Aerial crown-view tile of a tropical tree (Barro Colorado Island, Panama), acquired 20241216:
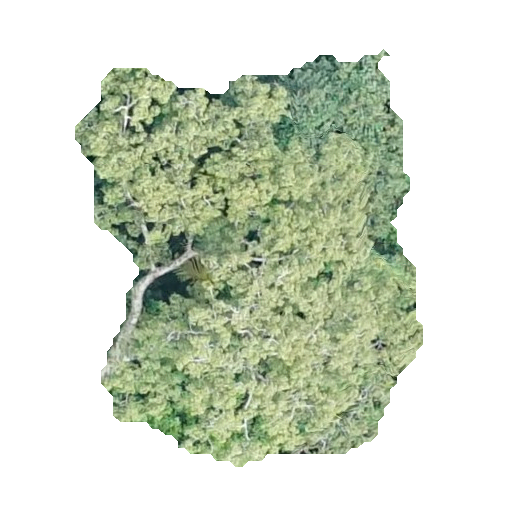
Species: Ceiba pentandra
GBIF accepted scientific name: Ceiba pentandra
Crown area: 157.624 m²